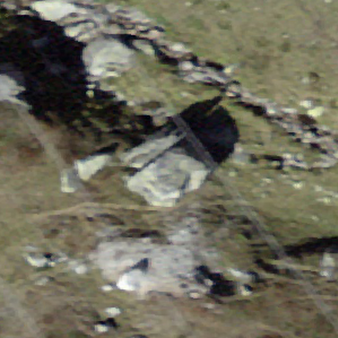
Label: bouldering_area